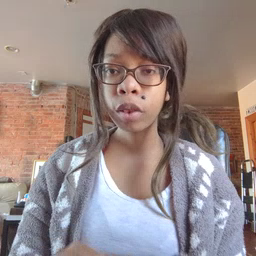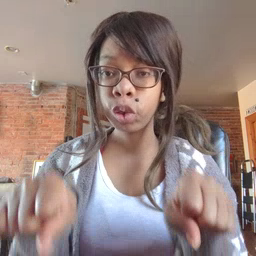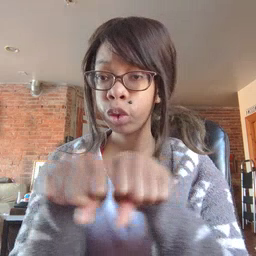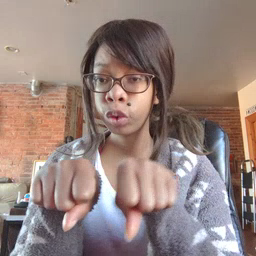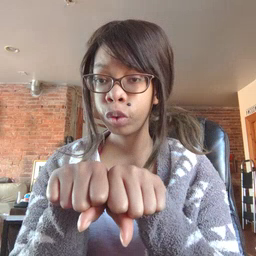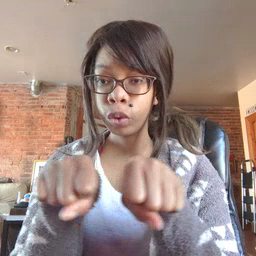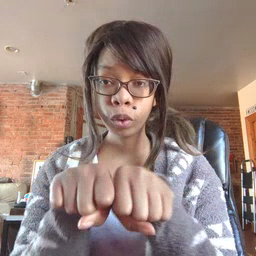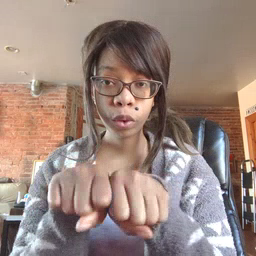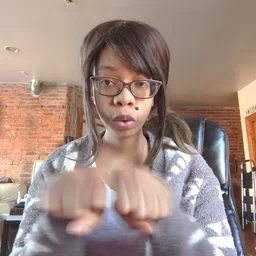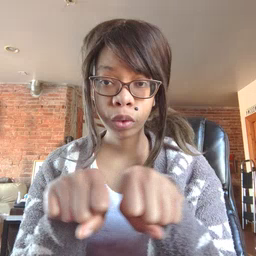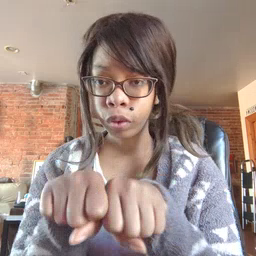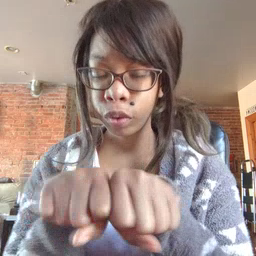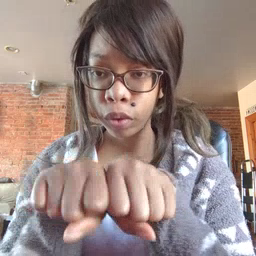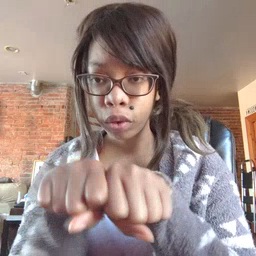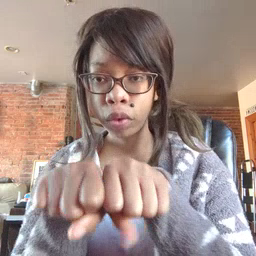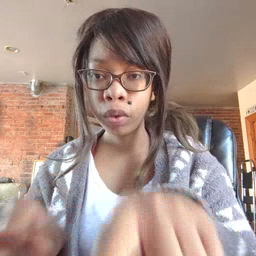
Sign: shoe